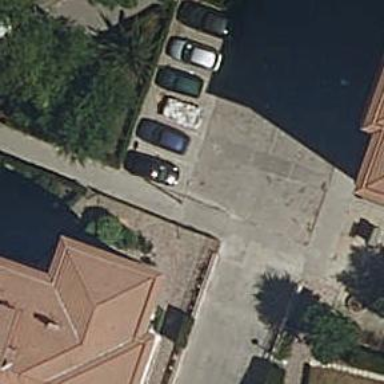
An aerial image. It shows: Paved footway.